Question: I am using Metal L&F. I want to make a , that has only 1 pixel border. This not a problem, as long as the cb is . This corresponds to the first cb in the picture named "Editable".
'''
cb.setEditable(true);
((JTextComponent) (cb.getEditor().getEditorComponent())).setBorder(BorderFactory.createMatteBorder(1, 1, 1, 0, COLOR));
'''
But when I do , an additional border occurs inside the box (changed to red in the picture "Dropdown", you see the original color in the picture named "Fixed"). Although I tried to set the border and I also tried to use my own CellRenderer, the border still gets painted. It seems to me, that the unwanted border does not come from the CellRenderer. When I try to manipulate the border from the cb itself (see comment //), it only adds/removes an additional outer border. The editorComponent also seems not to be responsible to me.
'''
cb.setRenderer(new CbCellRenderer());
//cb.setBorder(BorderFactory.createMatteBorder(1, 1, 1, 1, COLOR));
//cb.setBorder(BorderFactory.createEmptyBorder());
class CbCellRenderer implements ListCellRenderer {
protected DefaultListCellRenderer defaultRenderer = new DefaultListCellRenderer();
@Override
public Component getListCellRendererComponent(JList list, Object value, int index, boolean isSelected, boolean cellHasFocus) {
JLabel renderer = (JLabel) defaultRenderer.getListCellRendererComponent(list, value, index, isSelected, cellHasFocus);
renderer.setBorder(BorderFactory.createEmptyBorder());
return renderer;
}
}
'''
I also tried out some UI variables like the ones below without taking affect on this border.
'''
UIManager.setLookAndFeel("javax.swing.plaf.metal.MetalLookAndFeel");
UIManager.put("ComboBox.selectionForeground", Color.green);
UIManager.put("ComboBox.disabledBackground", Color.green);
...
'''

Image: <URL>
Complete code for testing:
'''
import java.awt.*;
import java.util.Vector;
import javax.swing.*;
import javax.swing.plaf.basic.BasicComboPopup;
public class ComboTest {
private Vector<String> listSomeString = new Vector<String>();
private JComboBox editableComboBox = new JComboBox(listSomeString);
private JComboBox nonEditableComboBox = new JComboBox(listSomeString);
private JFrame frame;
public final static Color COLOR_BORDER = new Color(122, 138, 153);
public ComboTest() {
listSomeString.add("row 1");
listSomeString.add("row 2");
listSomeString.add("row 3");
listSomeString.add("row 4");
editableComboBox.setEditable(true);
editableComboBox.setBackground(Color.white);
Object child = editableComboBox.getAccessibleContext().getAccessibleChild(0);
BasicComboPopup popup = (BasicComboPopup) child;
JList list = popup.getList();
list.setBackground(Color.white);
list.setSelectionBackground(Color.red);
JTextField tf = ((JTextField) editableComboBox.getEditor().getEditorComponent());
tf.setBorder(BorderFactory.createMatteBorder(1, 1, 1, 0, COLOR_BORDER));
nonEditableComboBox.setEditable(false);
nonEditableComboBox.setBorder(BorderFactory.createEmptyBorder());
nonEditableComboBox.setBackground(Color.white);
Object childNonEditable = nonEditableComboBox.getAccessibleContext().getAccessibleChild(0);
BasicComboPopup popupNonEditable = (BasicComboPopup) childNonEditable;
JList listNonEditable = popupNonEditable.getList();
listNonEditable.setBackground(Color.white);
listNonEditable.setSelectionBackground(Color.red);
frame = new JFrame();
frame.setLayout(new GridLayout(0, 1, 10, 10));
frame.add(editableComboBox);
frame.add(nonEditableComboBox);
frame.setDefaultCloseOperation(JFrame.EXIT_ON_CLOSE);
frame.setLocation(100, 100);
frame.pack();
frame.setVisible(true);
}
public static void main(String[] args) {
SwingUtilities.invokeLater(new Runnable() {
@Override
public void run() {
ComboTest ct = new ComboTest();
}
});
}
}
'''
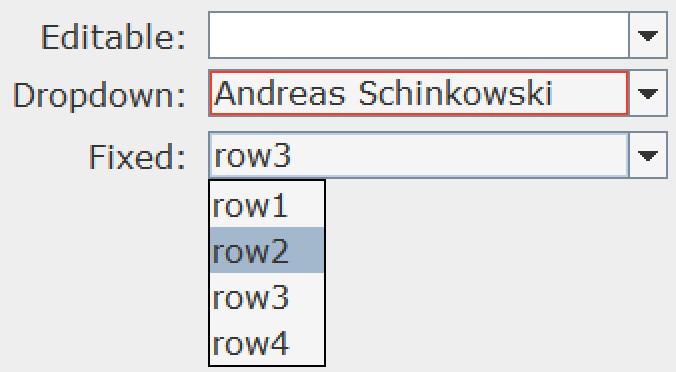
Answer: - -

'''
import java.awt.*;
import java.awt.event.*;
import javax.swing.*;
import javax.swing.text.*;
import javax.swing.plaf.*;
import javax.swing.plaf.basic.*;
import javax.swing.plaf.metal.*;
public class ComboBoxUIDemo {
private static Color BORDER = Color.GRAY;
public JComponent makeUI() {
//UIManager.put("ComboBox.foreground", Color.WHITE);
//UIManager.put("ComboBox.background", Color.BLACK);
//UIManager.put("ComboBox.selectionForeground", Color.CYAN);
//UIManager.put("ComboBox.selectionBackground", Color.BLACK);
//UIManager.put("ComboBox.buttonDarkShadow", Color.WHITE);
//UIManager.put("ComboBox.buttonBackground", Color.GRAY);
//UIManager.put("ComboBox.buttonHighlight", Color.WHITE);
//UIManager.put("ComboBox.buttonShadow", Color.WHITE);
//UIManager.put("ComboBox.editorBorder", BorderFactory.createLineBorder(Color.RED));
Box box = Box.createVerticalBox();
UIManager.put("ComboBox.border", BorderFactory.createEmptyBorder());
for(int i=0; i<2; i++) { // Defalut
JComboBox<String> cb = new JComboBox<>(makeModel());
if(i%2==0) setEditable(cb);
setPopupBorder(cb);
box.add(cb);
box.add(Box.createVerticalStrut(10));
}
{
// Override MetalComboBoxUI#paintCurrentValueBackground(...)
JComboBox<String> cb = new JComboBox<>(makeModel());
cb.setUI(new MetalComboBoxUI() {
@Override public void paintCurrentValueBackground(
Graphics g, Rectangle bounds, boolean hasFocus) {
//if (MetalLookAndFeel.usingOcean()) {
if(MetalLookAndFeel.getCurrentTheme() instanceof OceanTheme) {
g.setColor(MetalLookAndFeel.getControlDarkShadow());
g.drawRect(bounds.x, bounds.y, bounds.width, bounds.height - 1);
//COMMENTOUT>>>
//g.setColor(MetalLookAndFeel.getControlShadow());
//g.drawRect(bounds.x + 1, bounds.y + 1, bounds.width - 2,
// bounds.height - 3);
//<<<COMMENTOUT
if (hasFocus && !isPopupVisible(comboBox) && arrowButton != null) {
g.setColor(listBox.getSelectionBackground());
Insets buttonInsets = arrowButton.getInsets();
if (buttonInsets.top > 2) {
g.fillRect(bounds.x + 2, bounds.y + 2, bounds.width - 3,
buttonInsets.top - 2);
}
if (buttonInsets.bottom > 2) {
g.fillRect(bounds.x + 2, bounds.y + bounds.height -
buttonInsets.bottom, bounds.width - 3,
buttonInsets.bottom - 2);
}
}
} else if (g == null || bounds == null) {
throw new NullPointerException(
"Must supply a non-null Graphics and Rectangle");
}
}
});
setPopupBorder(cb);
box.add(cb);
box.add(Box.createVerticalStrut(10));
}
UIManager.put("ComboBox.border", BorderFactory.createLineBorder(BORDER));
for(int i=0; i<2; i++) { // BasicComboBoxUI
JComboBox<String> cb = new JComboBox<>(makeModel());
if(i%2==0) setEditable(cb);
cb.setUI(new BasicComboBoxUI());
setPopupBorder(cb);
box.add(cb);
box.add(Box.createVerticalStrut(10));
}
JPanel p = new JPanel(new BorderLayout());
p.setBorder(BorderFactory.createEmptyBorder(10,20,10,20));
p.add(box, BorderLayout.NORTH);
return p;
}
private static void setEditable(JComboBox cb) {
cb.setEditable(true);
ComboBoxEditor editor = cb.getEditor();
Component c = editor.getEditorComponent();
if(c instanceof JTextField) {
JTextField tf = (JTextField)c;
tf.setBorder(BorderFactory.createMatteBorder(1,1,1,0,BORDER));
}
}
private static void setPopupBorder(JComboBox cb) {
Object o = cb.getAccessibleContext().getAccessibleChild(0);
JComponent c = (JComponent)o;
c.setBorder(BorderFactory.createMatteBorder(0,1,1,1,BORDER));
}
private static DefaultComboBoxModel<String> makeModel() {
DefaultComboBoxModel<String> m = new DefaultComboBoxModel<>();
m.addElement("1234");
m.addElement("5555555555555555555555");
m.addElement("6789000000000");
return m;
}
public static void main(String[] args) {
// OceanTheme theme = new OceanTheme() {
// @Override protected ColorUIResource getSecondary2() {
// return new ColorUIResource(Color.RED);
// }
// };
// MetalLookAndFeel.setCurrentTheme(theme);
EventQueue.invokeLater(new Runnable() {
@Override public void run() {
createAndShowGUI();
}
});
}
public static void createAndShowGUI() {
JFrame f = new JFrame();
f.setDefaultCloseOperation(WindowConstants.EXIT_ON_CLOSE);
f.getContentPane().add(new ComboBoxUIDemo().makeUI());
f.setSize(320, 240);
f.setLocationRelativeTo(null);
f.setVisible(true);
}
}
'''